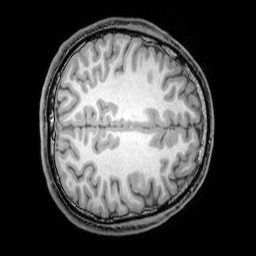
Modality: T1w
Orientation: axial
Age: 24
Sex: male
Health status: healthy
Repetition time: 0.081 s
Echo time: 0.037 s